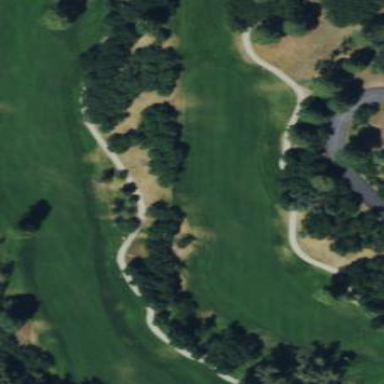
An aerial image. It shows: Grassy area designated as golf fairway.